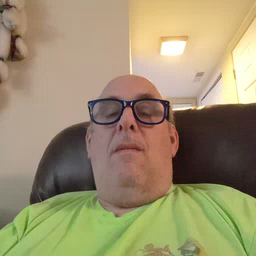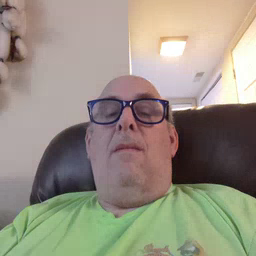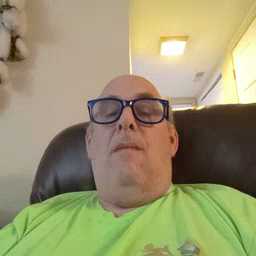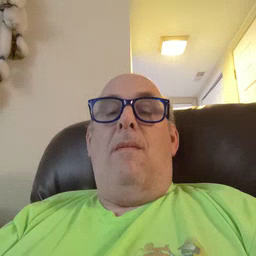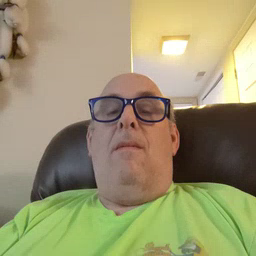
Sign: stuck